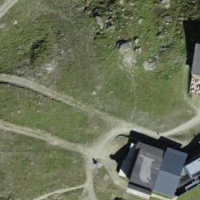
EUNIS habitat code: 48
Species observed at this site:
Marmota marmota
Oenanthe oenanthe
Gypaetus barbatus
Anthus spinoletta
Phoenicurus ochruros
Pyrrhocorax graculus
Prunella collaris
Periparus ater